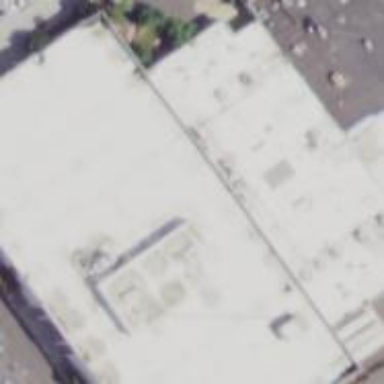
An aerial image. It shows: Retail building that houses department store.